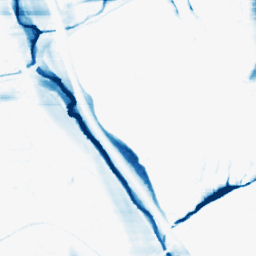
Category: morphological
Decomposition family: morphological_rect
Decomposition parameters: operation: closing
width: 50
height: 5
Upsampling method: bilinear
Upsampling parameters: scale: 4
Upsampling scale: 4